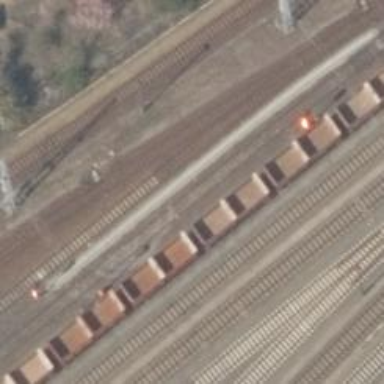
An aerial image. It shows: Railway siding for service.